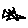
Label: star